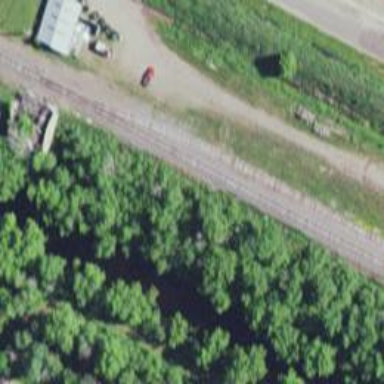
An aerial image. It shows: Railway siding with rails.